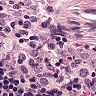
Metastatic tissue present: no